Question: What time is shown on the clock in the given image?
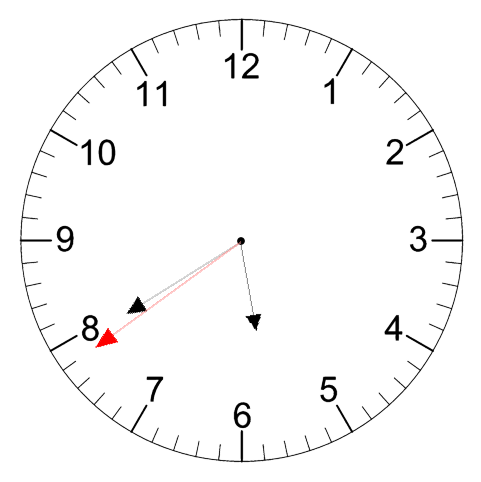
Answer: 05:39:39